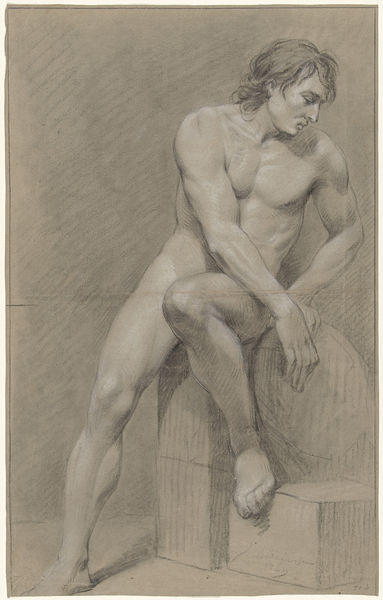
Titel: Zittend mannelijk naakt, naar rechts gedraaid, de linkervoet op een blok
Künstler: Jurriaan Andriessen
Standort: Amsterdam
Institution: Rijksmuseum
Schlagwörter: akt, fuß, hand, kopf, mann, nackt, sitzen, brust, finger, haar, kreide, nase, profil, skizze, stirn, zeichnung, arm, arme, augen, sockel, haare, pose, schulter, beine, bein, füße, muskeln, knie, schild, bleistift, jüngling, muskel, lehnend, knick, kreidezeichnung, deckweiß, bodprofil, haarschultern